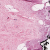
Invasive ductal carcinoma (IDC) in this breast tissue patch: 0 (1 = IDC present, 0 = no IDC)